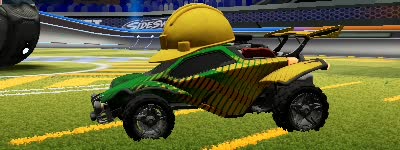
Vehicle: octane